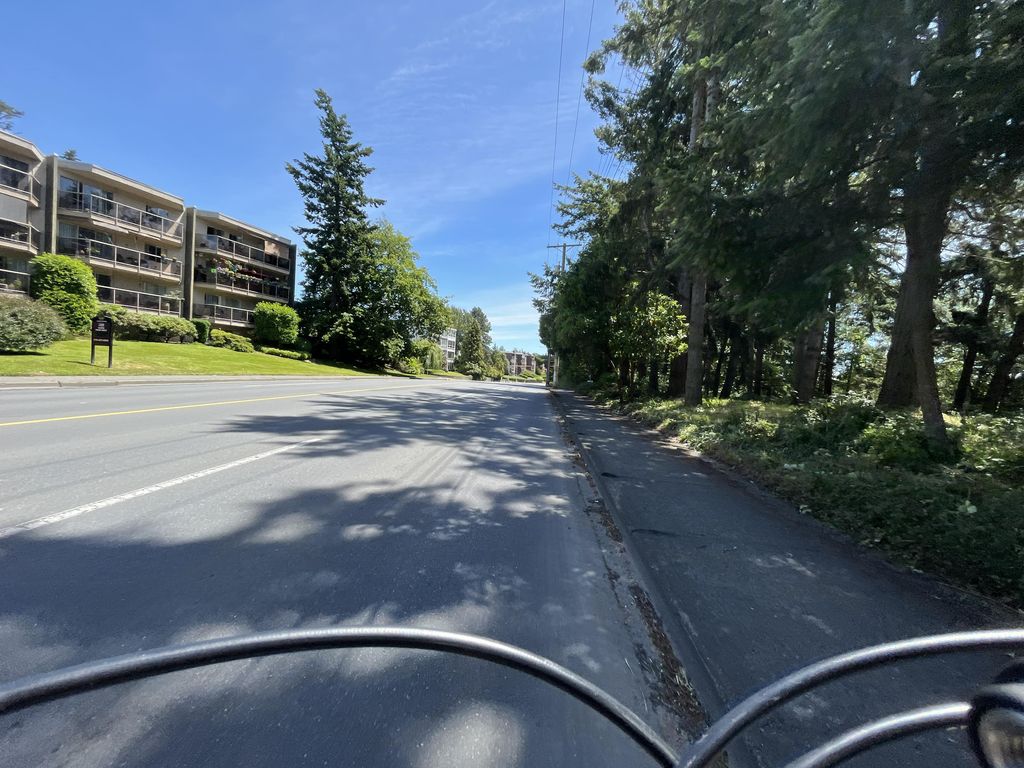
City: victoria